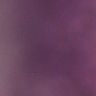
Metastatic tissue present: no